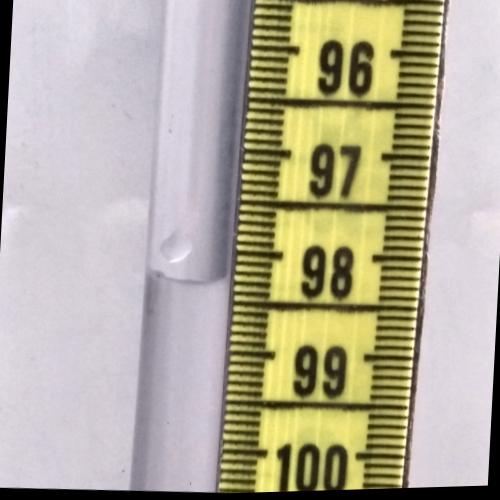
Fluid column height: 98.3 cm